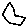
Label: hexagon